Interaction volume radius: 5 \u00c5
Interaction volume height: 20 \u00c5
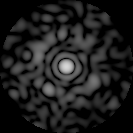
Disorder parameter: 0.798